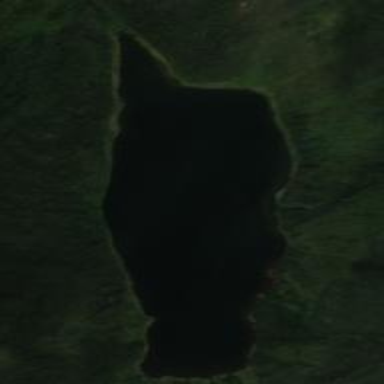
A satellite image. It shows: Serene lake surrounded by nature.